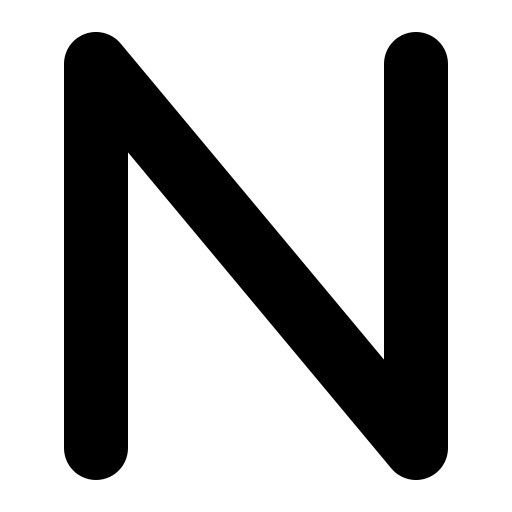
Tags: icon, FontAwesome, fa-icon, solid, n